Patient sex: F
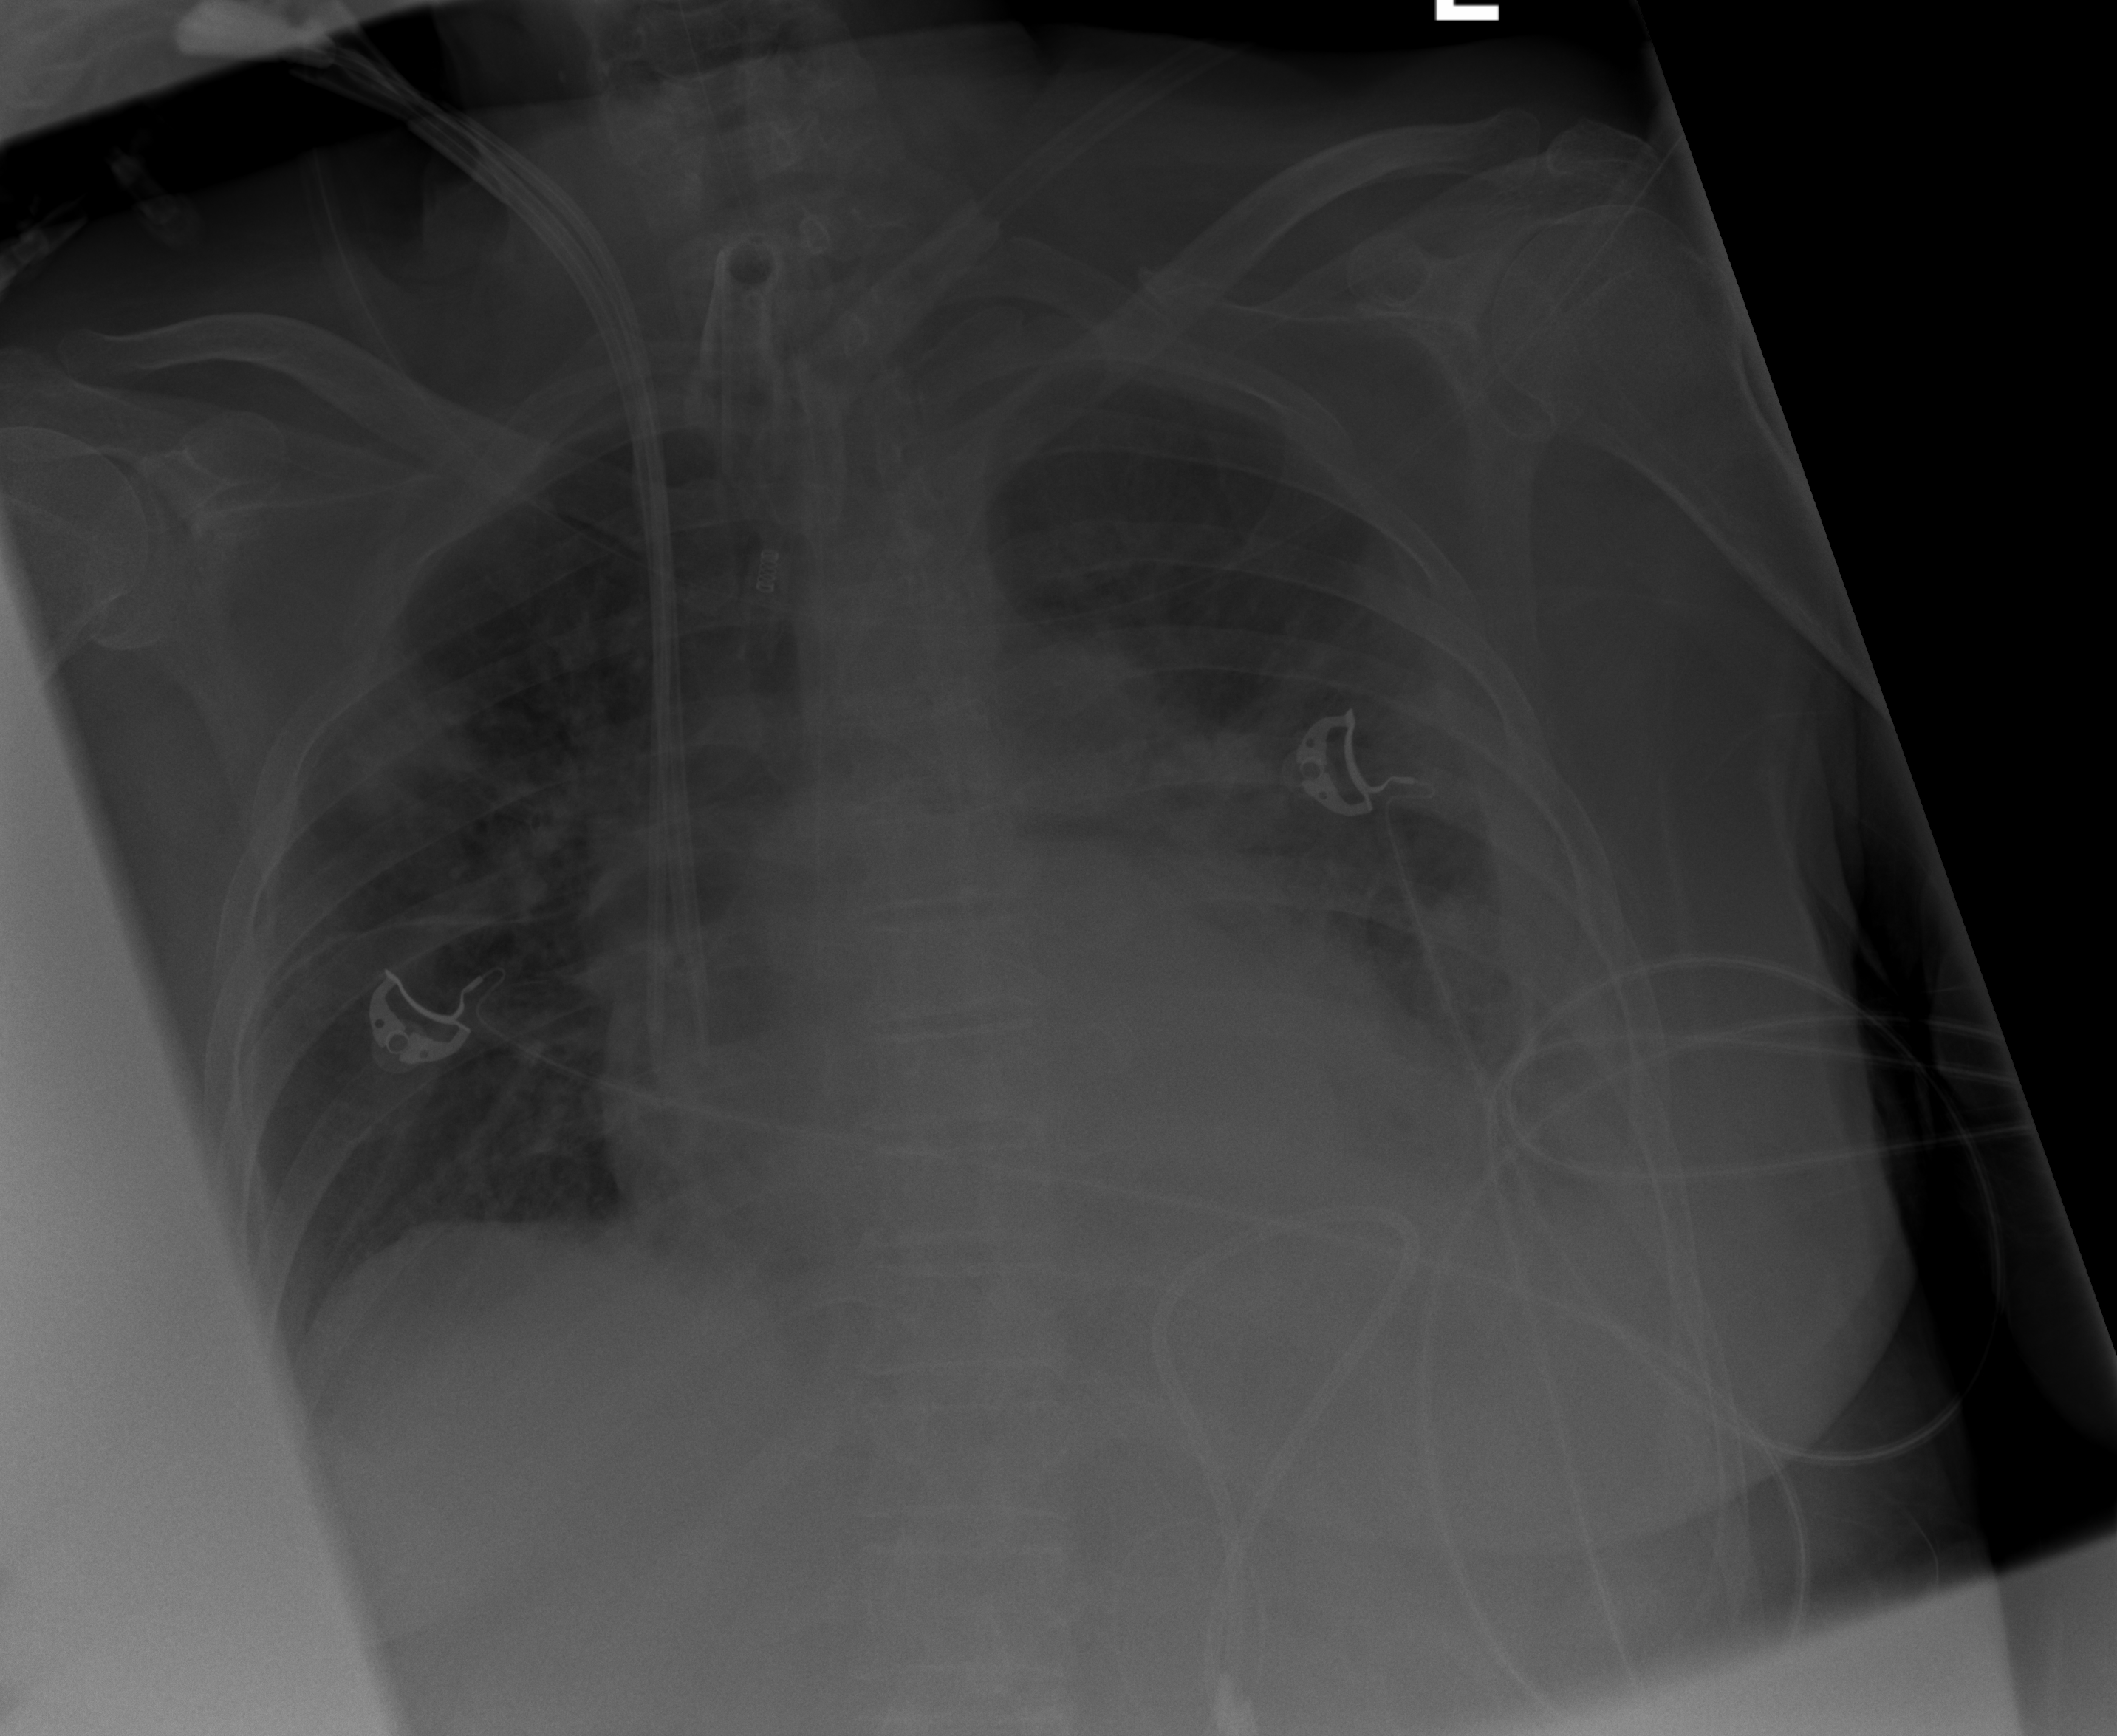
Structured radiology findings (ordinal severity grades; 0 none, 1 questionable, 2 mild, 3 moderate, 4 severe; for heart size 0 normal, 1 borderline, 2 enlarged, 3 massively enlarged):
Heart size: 2
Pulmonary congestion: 2
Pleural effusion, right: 2
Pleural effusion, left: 3
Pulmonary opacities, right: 2
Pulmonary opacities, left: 3
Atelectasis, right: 2
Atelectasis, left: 3